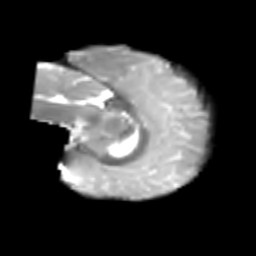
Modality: T2w
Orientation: sagittal
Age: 6
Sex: female
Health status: healthy